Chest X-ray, PA view. Patient: 42 years old, sex M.
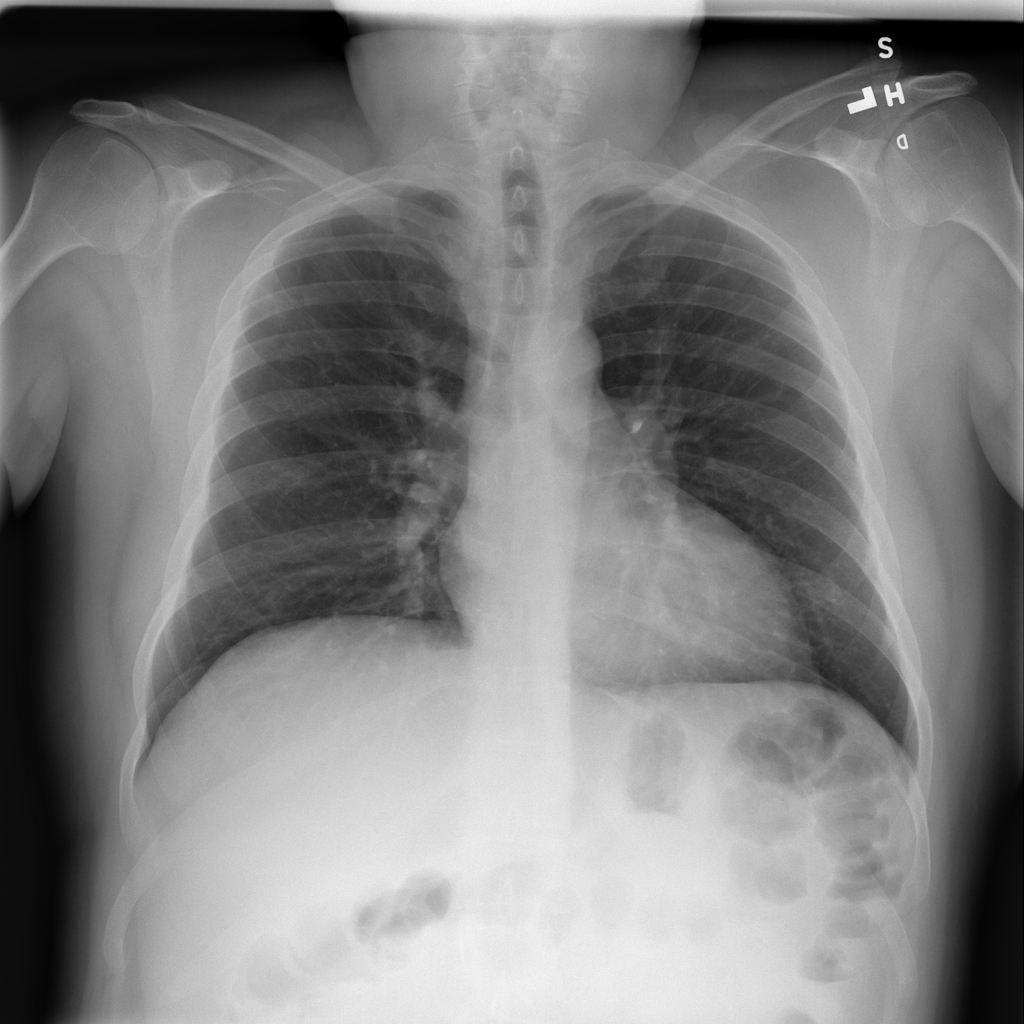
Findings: No Finding